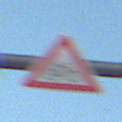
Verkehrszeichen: RadverkehrLinks
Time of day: SunriseSunset
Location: Outdoor (Nature)
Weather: Clear
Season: Winter
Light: Natural